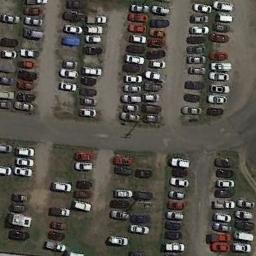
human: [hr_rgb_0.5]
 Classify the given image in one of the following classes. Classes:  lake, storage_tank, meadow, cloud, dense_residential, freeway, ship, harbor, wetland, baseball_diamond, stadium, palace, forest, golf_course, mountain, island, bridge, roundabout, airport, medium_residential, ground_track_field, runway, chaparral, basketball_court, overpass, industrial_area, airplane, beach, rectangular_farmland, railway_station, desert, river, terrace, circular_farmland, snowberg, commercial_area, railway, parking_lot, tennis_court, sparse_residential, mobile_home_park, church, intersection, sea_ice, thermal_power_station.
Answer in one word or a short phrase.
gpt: parking_lot